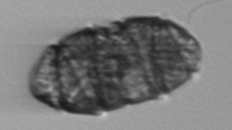
Label: Margalefidinium